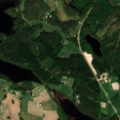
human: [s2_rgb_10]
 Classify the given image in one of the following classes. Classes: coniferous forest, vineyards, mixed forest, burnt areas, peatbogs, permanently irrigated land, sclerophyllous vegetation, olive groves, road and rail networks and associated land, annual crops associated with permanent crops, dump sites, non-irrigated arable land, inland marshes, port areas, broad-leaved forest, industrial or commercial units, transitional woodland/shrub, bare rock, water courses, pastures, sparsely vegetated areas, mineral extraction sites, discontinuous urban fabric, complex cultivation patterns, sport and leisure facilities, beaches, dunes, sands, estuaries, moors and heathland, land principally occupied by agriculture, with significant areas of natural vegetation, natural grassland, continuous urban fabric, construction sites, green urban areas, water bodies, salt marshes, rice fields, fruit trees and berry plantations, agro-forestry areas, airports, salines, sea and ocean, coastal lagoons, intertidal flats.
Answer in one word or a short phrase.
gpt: land principally occupied by agriculture, with significant areas of natural vegetation, coniferous forest, mixed forest, transitional woodland/shrub, water bodies